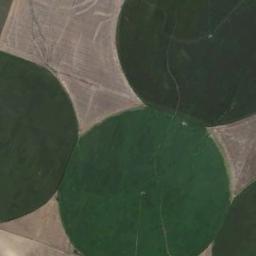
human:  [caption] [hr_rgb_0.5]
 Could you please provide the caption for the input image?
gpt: Some green circle farmland are in the bare land .

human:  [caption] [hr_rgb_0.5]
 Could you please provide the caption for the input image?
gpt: Several dark green circular farmlands are surrounded by wasteland .

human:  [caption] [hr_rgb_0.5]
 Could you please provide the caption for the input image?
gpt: Some circular fields contain half a ring .

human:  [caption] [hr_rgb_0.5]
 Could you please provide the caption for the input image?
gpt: Three neatly arranged circular green fields .

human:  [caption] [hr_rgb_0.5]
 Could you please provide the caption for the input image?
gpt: There are circular farmlands next to each other .